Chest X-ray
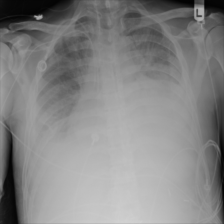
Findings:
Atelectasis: negative
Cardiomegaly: negative
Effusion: positive
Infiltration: positive
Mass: negative
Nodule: negative
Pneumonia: negative
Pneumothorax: negative
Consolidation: negative
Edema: negative
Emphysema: negative
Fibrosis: negative
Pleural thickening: negative
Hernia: negative